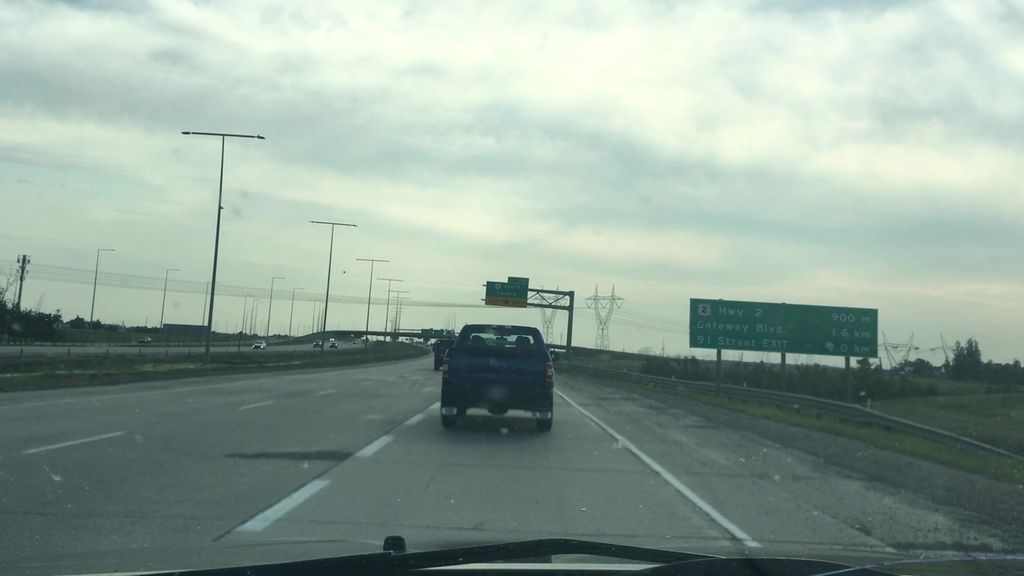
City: edmonton